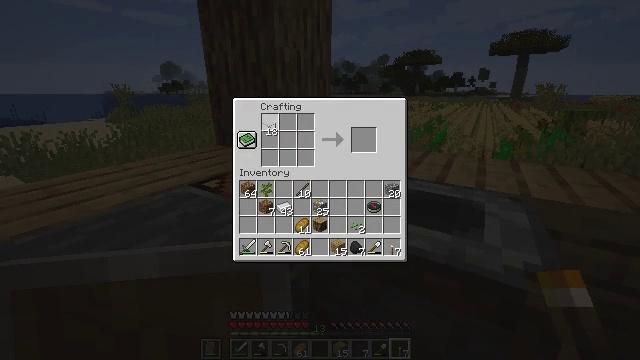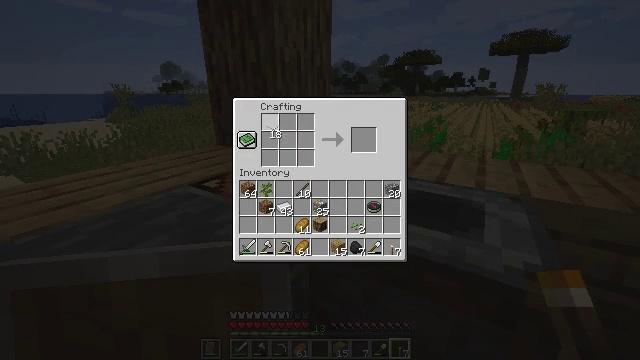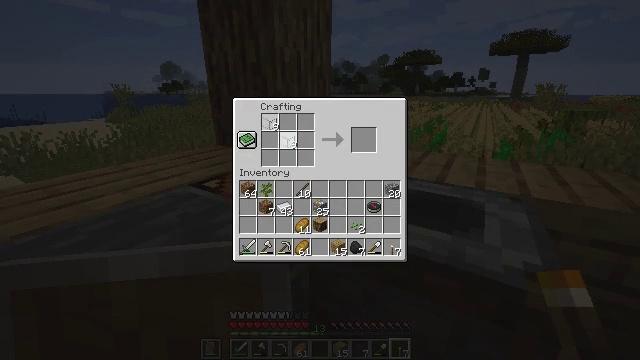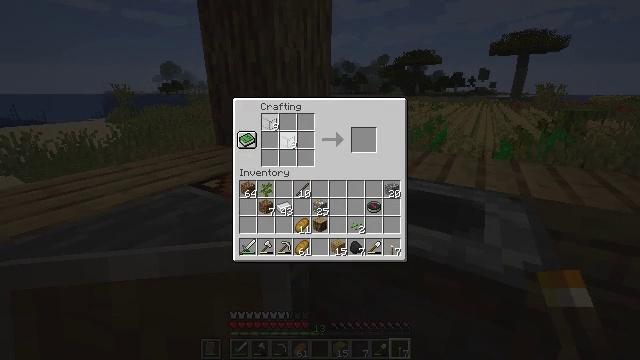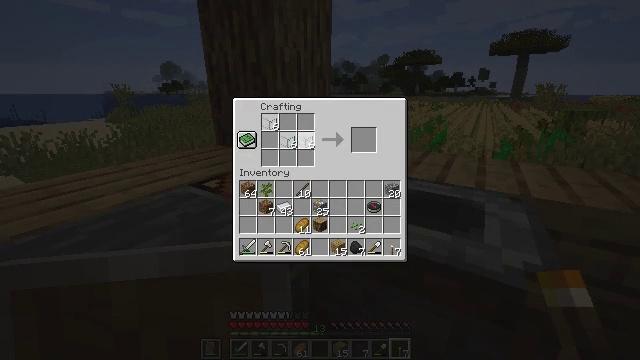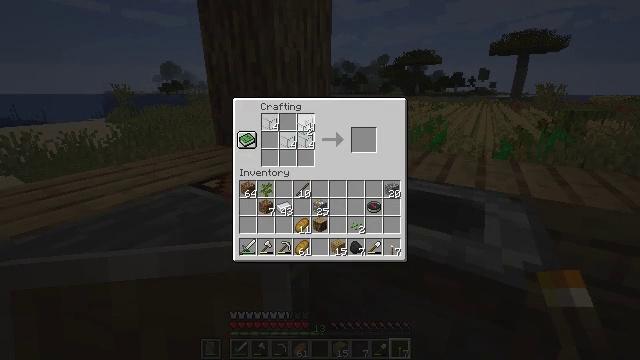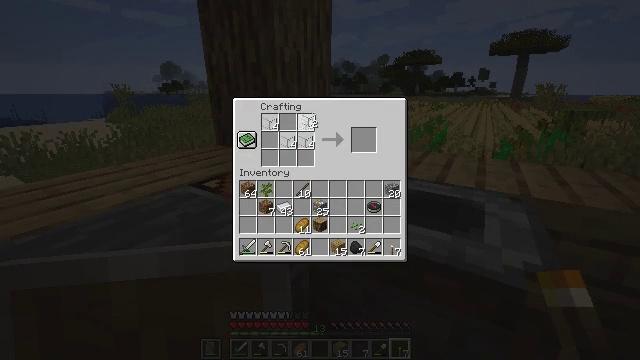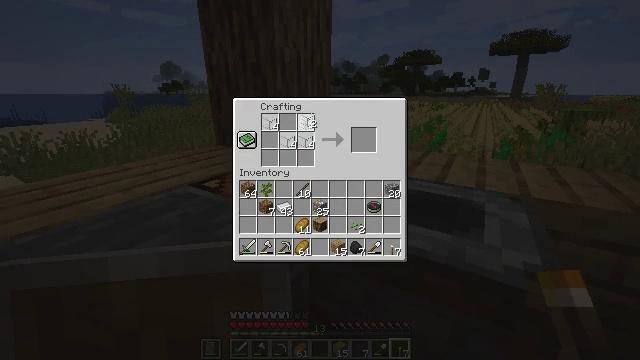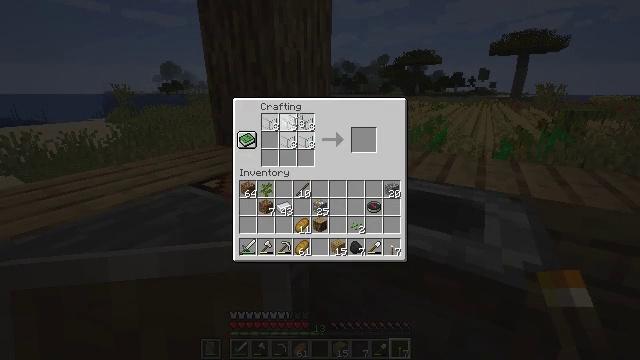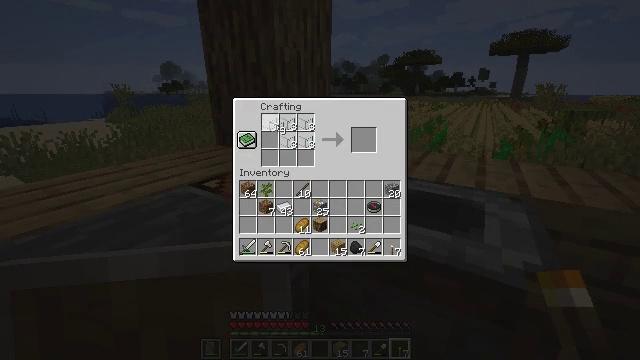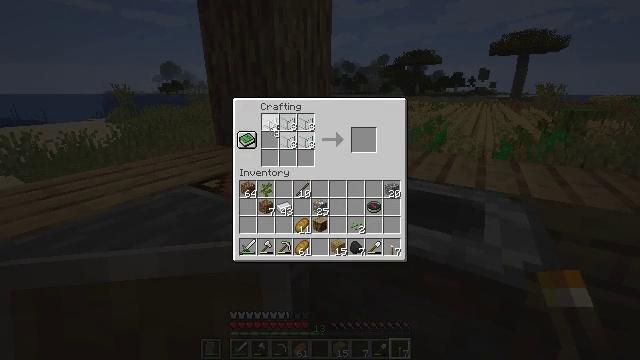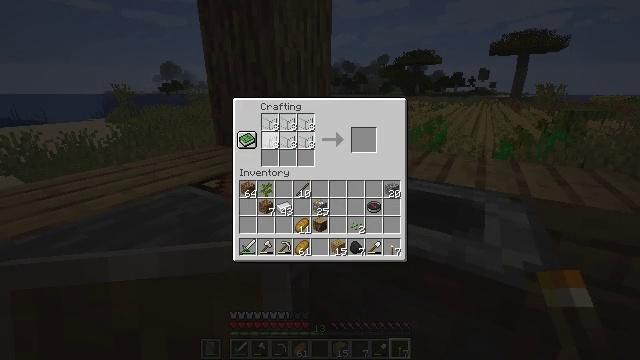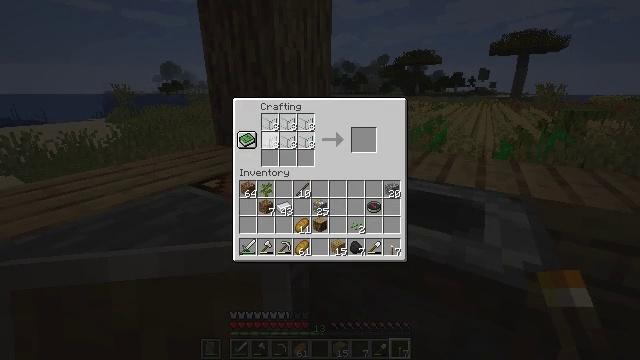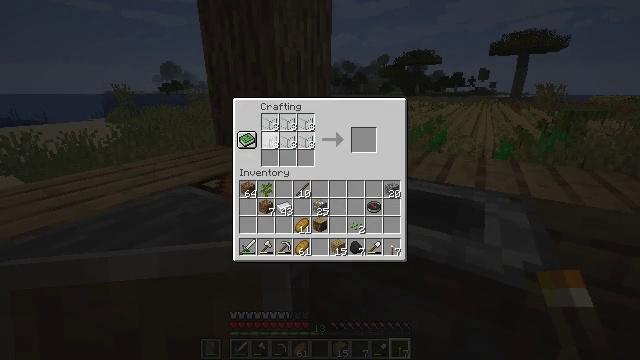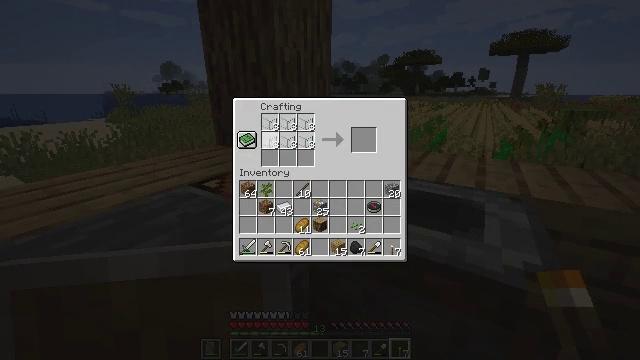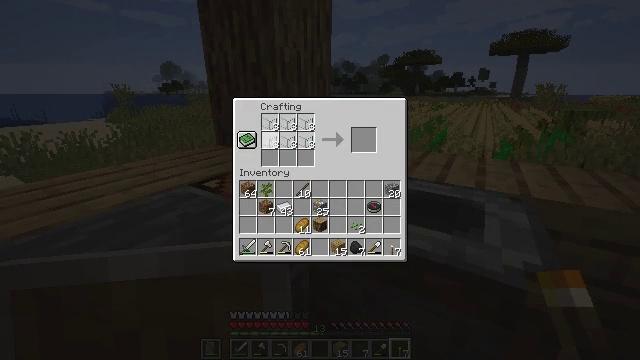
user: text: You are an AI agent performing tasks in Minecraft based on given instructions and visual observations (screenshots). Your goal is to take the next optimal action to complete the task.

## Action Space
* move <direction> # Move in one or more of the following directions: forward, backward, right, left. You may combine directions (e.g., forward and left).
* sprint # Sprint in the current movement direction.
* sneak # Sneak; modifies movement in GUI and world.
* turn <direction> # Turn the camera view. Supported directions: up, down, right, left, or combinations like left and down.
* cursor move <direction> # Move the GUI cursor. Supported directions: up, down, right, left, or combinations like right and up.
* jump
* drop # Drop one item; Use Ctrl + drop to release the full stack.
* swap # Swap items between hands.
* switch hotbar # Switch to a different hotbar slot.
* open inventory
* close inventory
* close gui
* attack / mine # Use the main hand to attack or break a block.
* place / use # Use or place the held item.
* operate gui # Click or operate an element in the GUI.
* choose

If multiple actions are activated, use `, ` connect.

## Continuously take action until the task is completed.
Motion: motion action
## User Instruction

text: Get glass pane by crafting with glass blocks.
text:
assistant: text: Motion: operate gui
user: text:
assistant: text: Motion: cursor move right, operate gui
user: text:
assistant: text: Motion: cursor move right, operate gui
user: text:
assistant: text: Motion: operate gui
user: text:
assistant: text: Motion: operate gui
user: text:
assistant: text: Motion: cursor move up, operate gui
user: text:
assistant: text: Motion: operate gui
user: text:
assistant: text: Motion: cursor move left, operate gui
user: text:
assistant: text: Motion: cursor move left and down, operate gui
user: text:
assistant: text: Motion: operate gui
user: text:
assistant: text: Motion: operate gui
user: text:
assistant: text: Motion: operate gui
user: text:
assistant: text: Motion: operate gui
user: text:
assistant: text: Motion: operate gui
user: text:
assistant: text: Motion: operate gui
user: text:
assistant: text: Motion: no_op
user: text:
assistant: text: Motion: cursor move right
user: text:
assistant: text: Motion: cursor move right
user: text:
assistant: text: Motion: cursor move right
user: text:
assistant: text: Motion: sneak
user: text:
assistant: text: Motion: sneak
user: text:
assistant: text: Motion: sneak, operate gui
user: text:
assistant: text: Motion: sneak, operate gui
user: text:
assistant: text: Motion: sneak, operate gui
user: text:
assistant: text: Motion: sneak
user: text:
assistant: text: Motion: sneak
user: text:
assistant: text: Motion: sneak